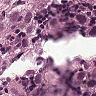
Metastatic tissue present: yes